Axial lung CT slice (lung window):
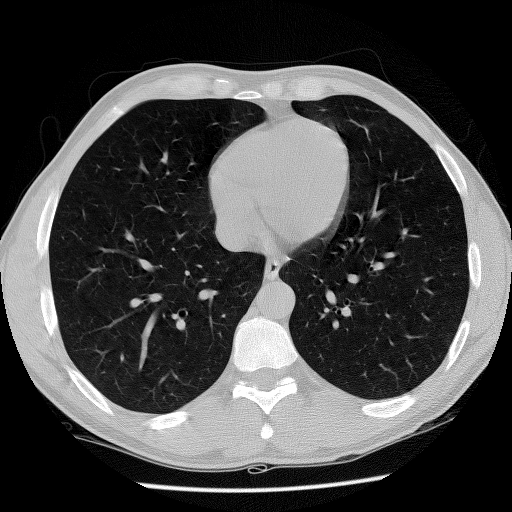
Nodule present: no